Interaction volume radius: 5 \u00c5
Interaction volume height: 25 \u00c5
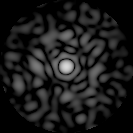
Disorder parameter: 0.8562